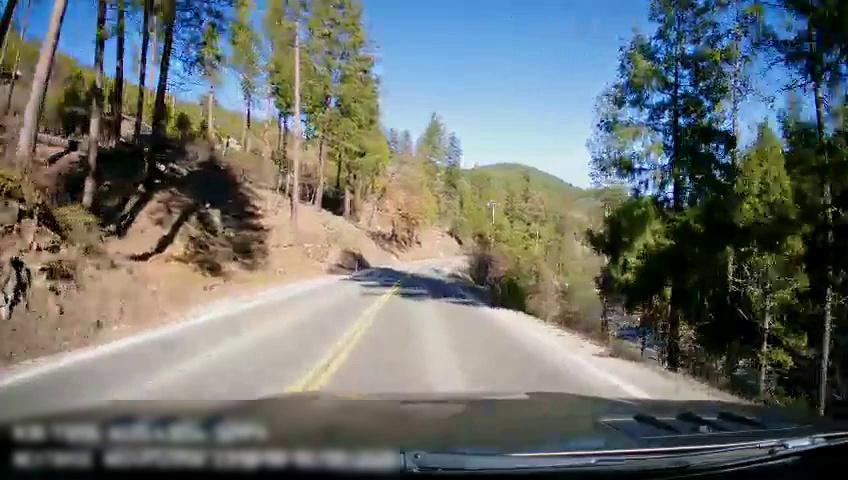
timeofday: Day
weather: Sunny
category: Drivable Space
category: Drivable Space
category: Lanes | Opposite Lane
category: Lanes | Current Lane
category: Lanes | Opposite Lane
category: Lanes | Current Lane